Question:
I am generating ICards for employees.
I have to write address of the employee on the ICard.
'''
Image blankICard = Image.FromFile(@"C:\Users\admin\Pictures\filename.jpg");
Bitmap outputImage = new Bitmap(blankICard.Width, blankICard.Height, System.Drawing.Imaging.PixelFormat.Format32bppArgb);
System.Drawing.SolidBrush b = new SolidBrush(Color.FromArgb(255, 88, 89, 91));
using (Graphics graphics = Graphics.FromImage(outputImage))
{
graphics.DrawImage(blankICard, new Rectangle(0, 0, blankICard.Width, blankICard.Height),
new Rectangle(new Point(), blankICard.Size), GraphicsUnit.Pixel);
Font stringFont = new Font("FreightSans Medium", 20, FontStyle.Regular);
string address = "Address goes here";
graphics.DrawString(address, new Font("FreightSans Medium", 20, FontStyle.Regular), b, new Point(621, 234));
graphics.DrawString("Employee Code:<PHONE>", new Font("FreightSans Medium", 26, FontStyle.Regular), b, new Point(350, 407));
}
'''
Current Output is shown in the left side of the image.
Here what happens that my string goes out of the box.
I want to bind it in the fix size box.
Example is shown in the right side of the Image.
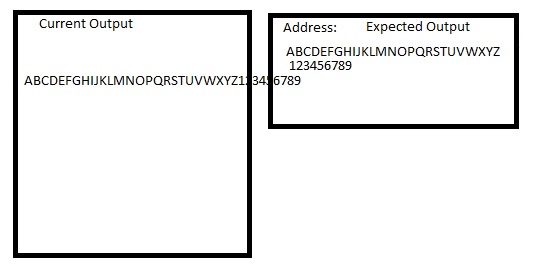
Answer: Use 'Graphics.DrawString' overload that takes 'Rectangle' instead of a point. That way you'll wrap text to fit within specified width.
'''
using (Graphics graphics = Graphics.FromImage(outputImage)){
// Draw whatever you need first
// ....
// Create font...
graphics.DrawString(employeeCode, font, Brushes.Black,
new Rectangle(0, 25, maxWidth, maxHeight);
}
'''
Simple as that :)